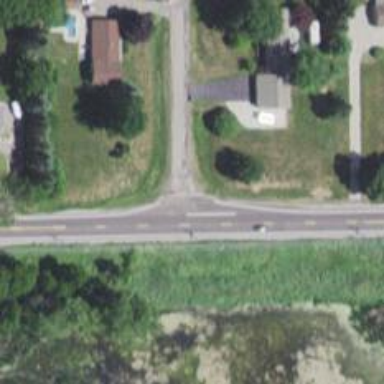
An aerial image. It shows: Secondary road.